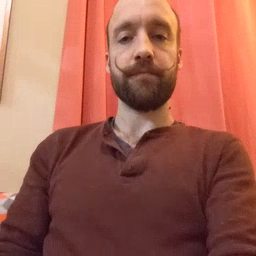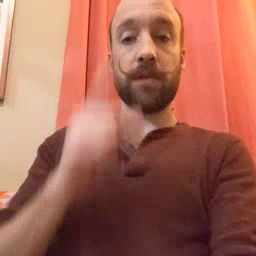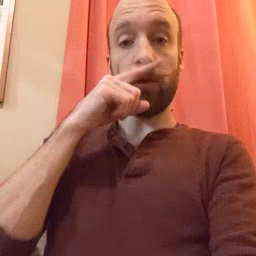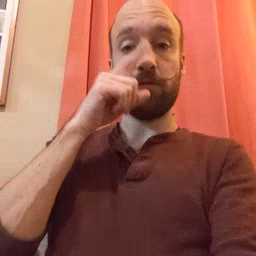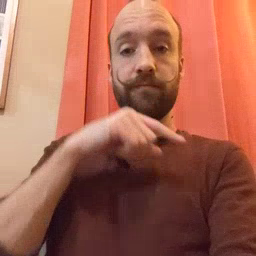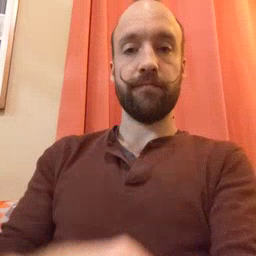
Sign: mouse